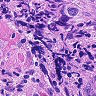
Metastatic tissue present: no